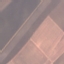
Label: AnnualCrop